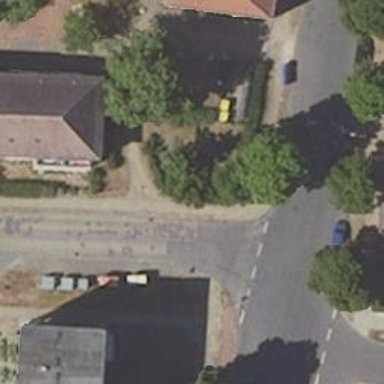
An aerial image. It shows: Footway covered with sand.